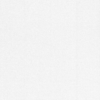
Label: dusty